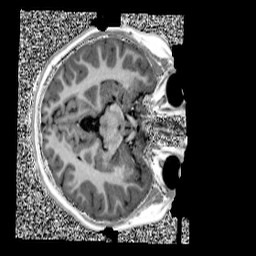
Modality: UNIT1
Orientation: axial
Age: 9
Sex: female
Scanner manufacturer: siemens
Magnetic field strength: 3 T
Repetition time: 4 s
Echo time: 0.00303 s